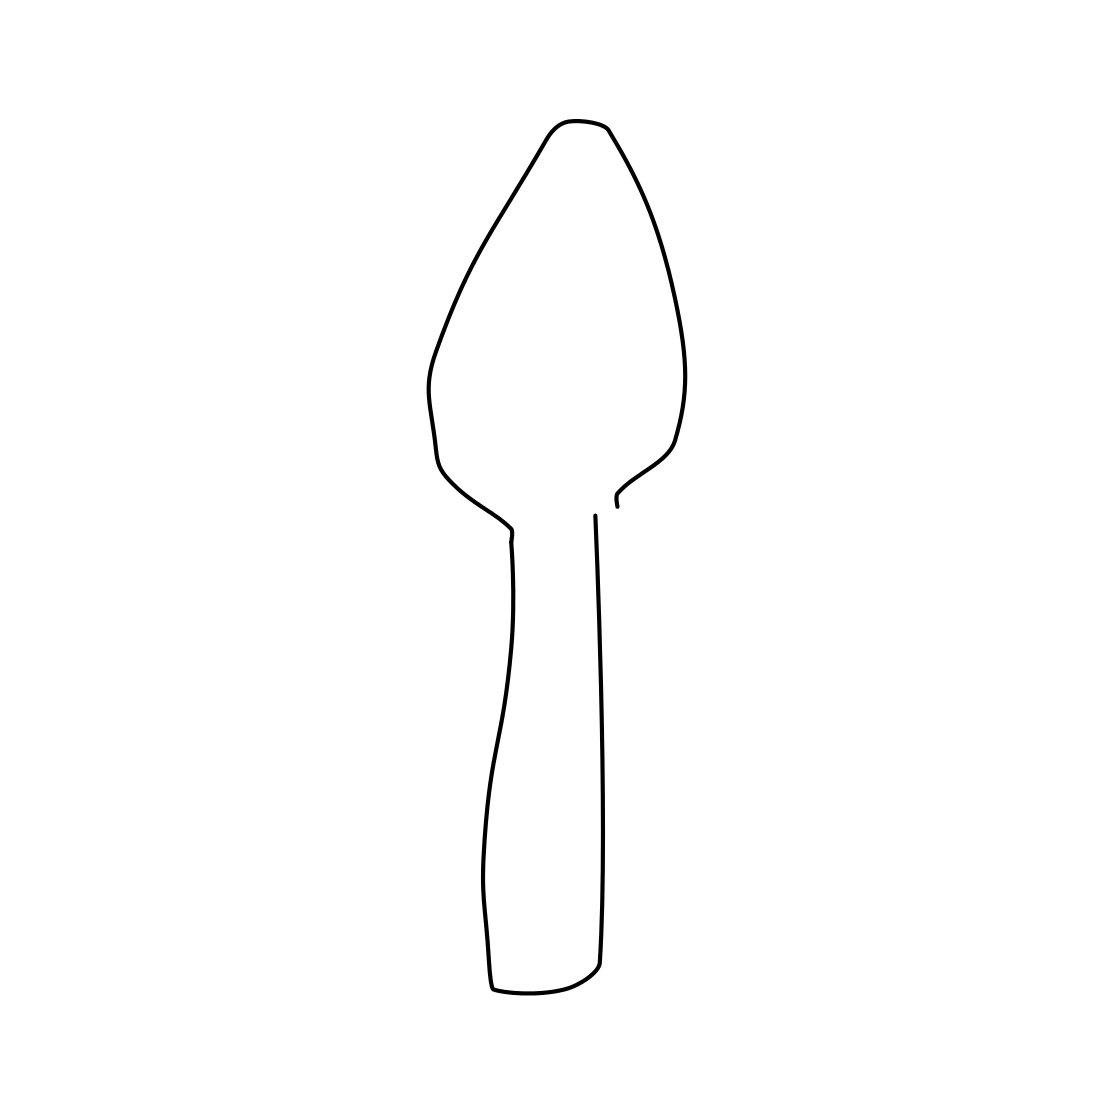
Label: spoon